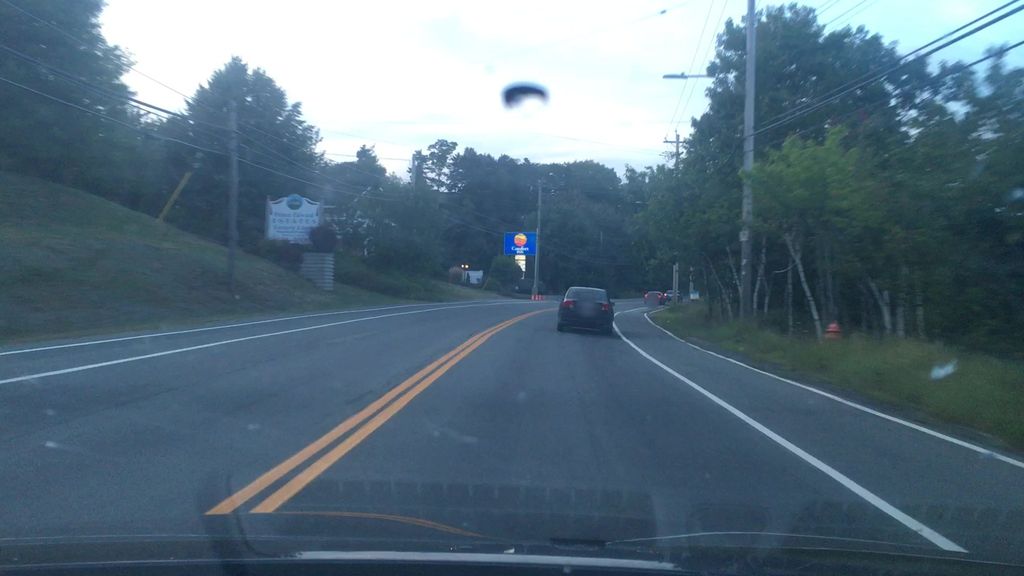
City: halifax